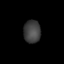
Tissue: lung
Cell type: Epithelial cells
Senescence score: 0.2404
Nuclear area (px): 376
Mean DAPI intensity: 64.715